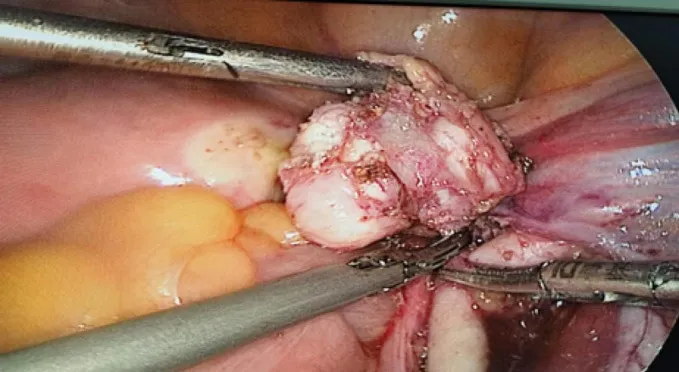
Operation photo showing the mass surrounding the external iliac artery.
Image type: medical_photograph (other_medical_photograph)